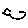
Label: bird